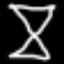
Label: hourglass